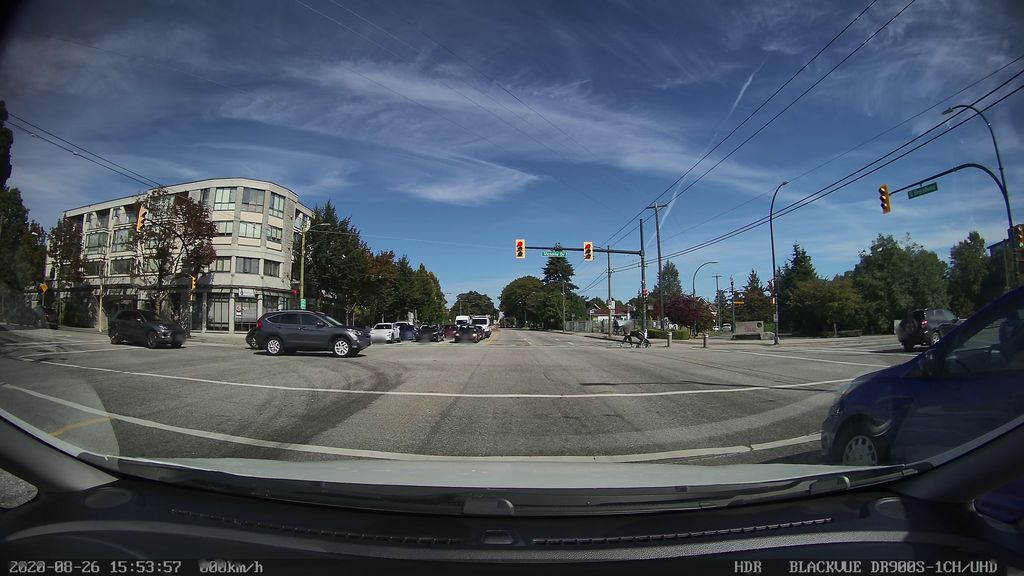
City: vancouver